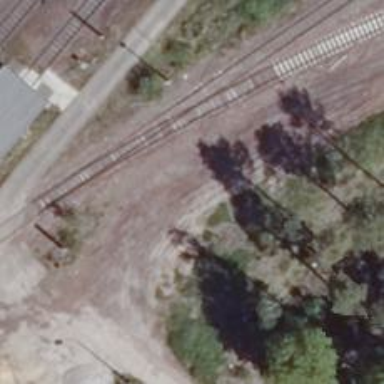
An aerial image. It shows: Railway switch.